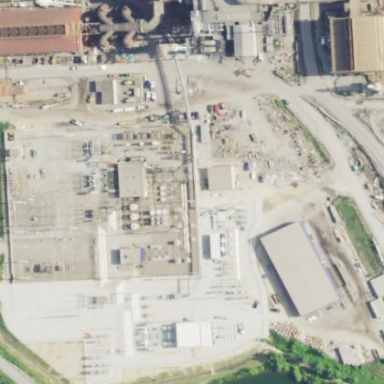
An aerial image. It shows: Industrial power substation surrounded by fence.